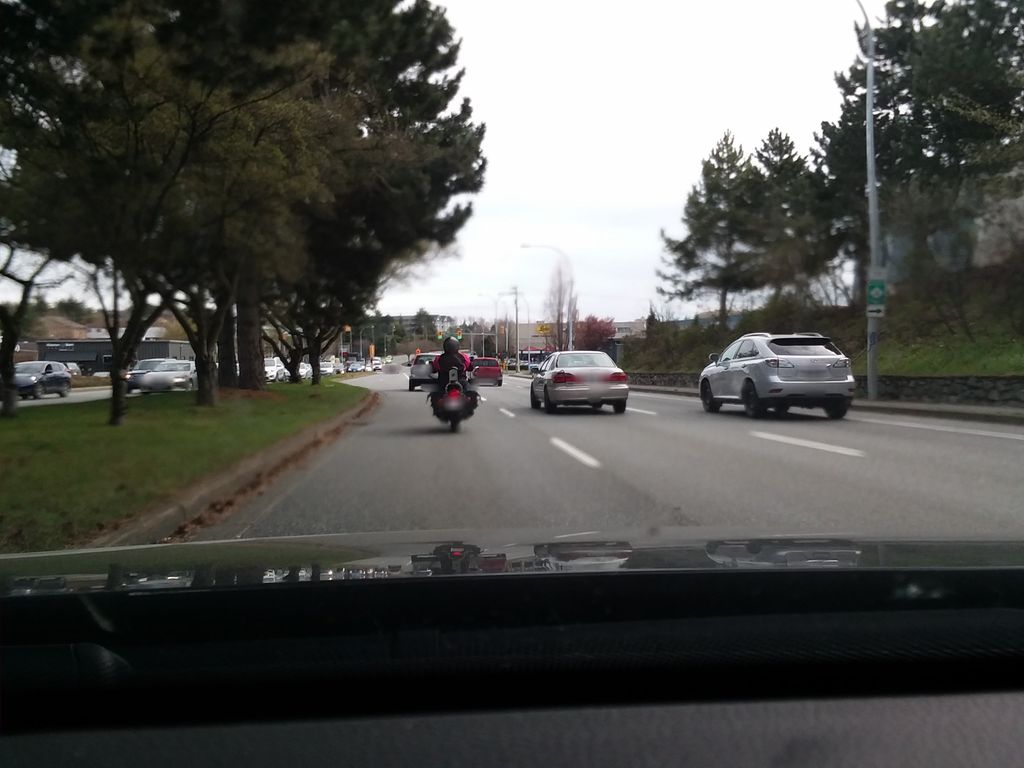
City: victoria